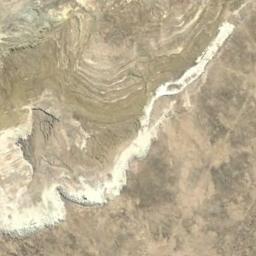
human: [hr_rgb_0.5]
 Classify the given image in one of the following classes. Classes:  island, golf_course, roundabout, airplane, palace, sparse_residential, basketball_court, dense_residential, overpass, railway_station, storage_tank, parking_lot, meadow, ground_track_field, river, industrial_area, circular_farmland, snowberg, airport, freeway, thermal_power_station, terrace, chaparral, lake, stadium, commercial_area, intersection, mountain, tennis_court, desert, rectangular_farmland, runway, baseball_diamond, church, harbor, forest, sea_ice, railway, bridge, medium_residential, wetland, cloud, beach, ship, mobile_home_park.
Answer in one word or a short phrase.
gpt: desert